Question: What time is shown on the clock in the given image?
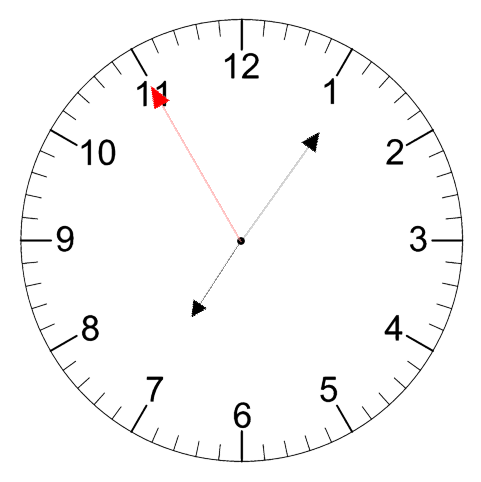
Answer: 07:05:55